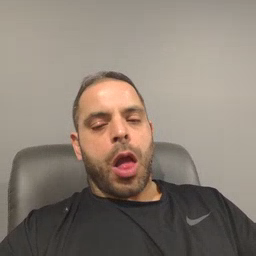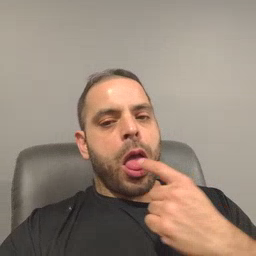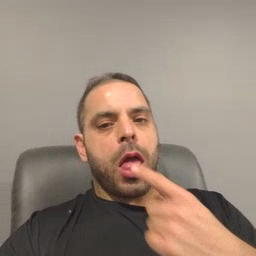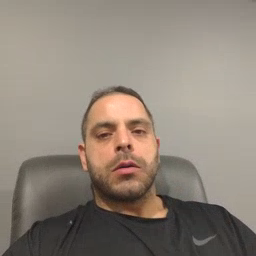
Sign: tongue